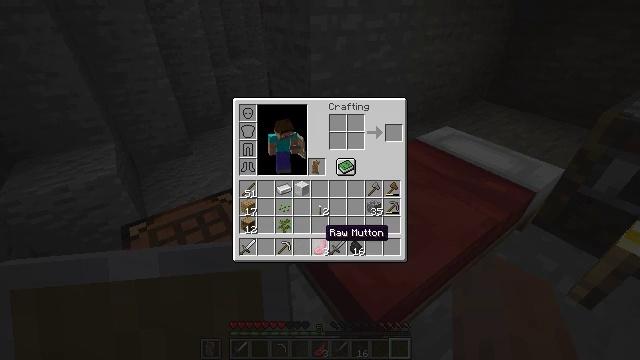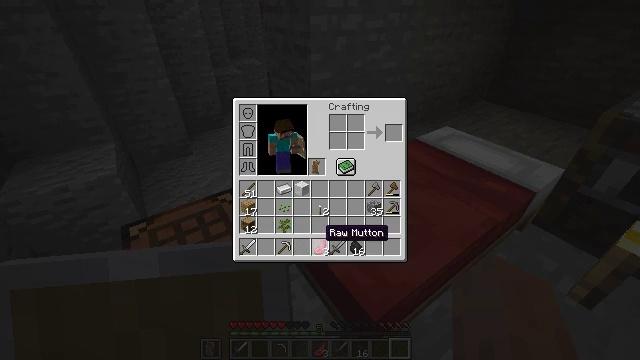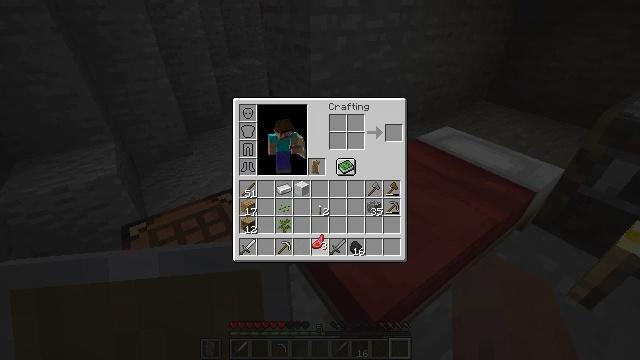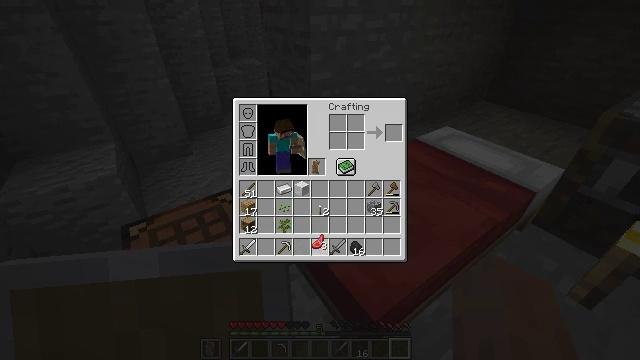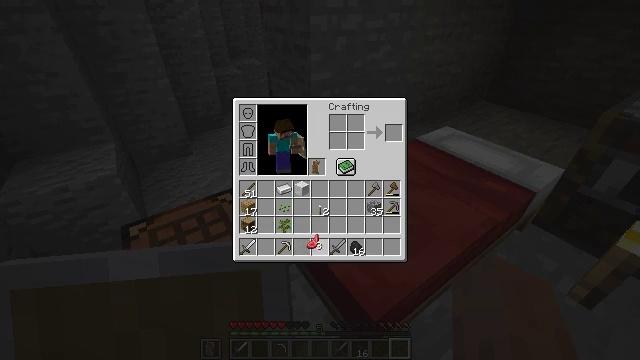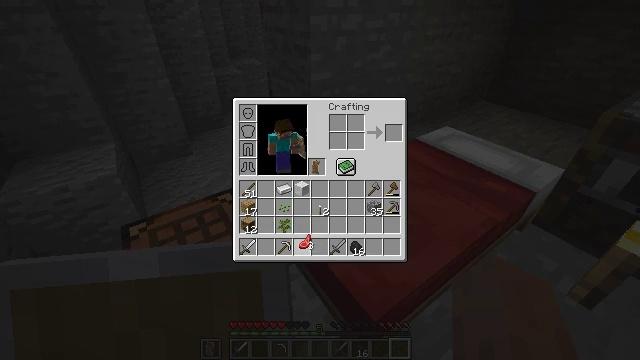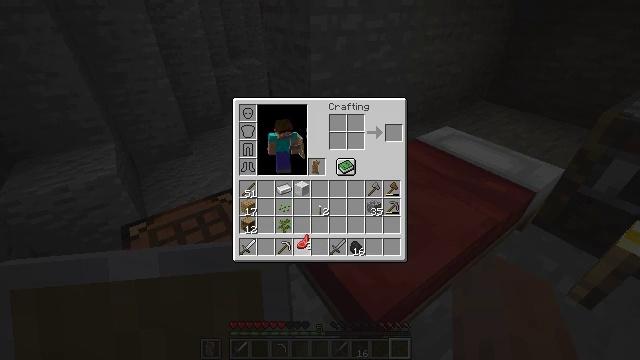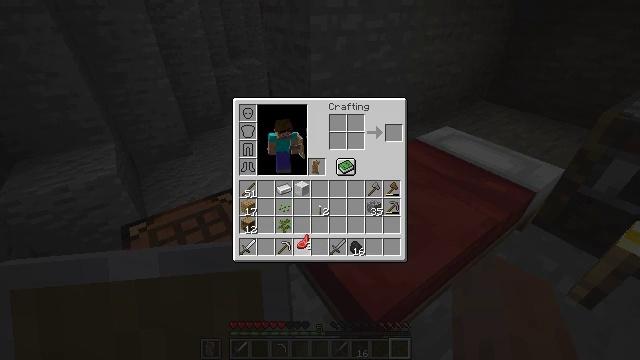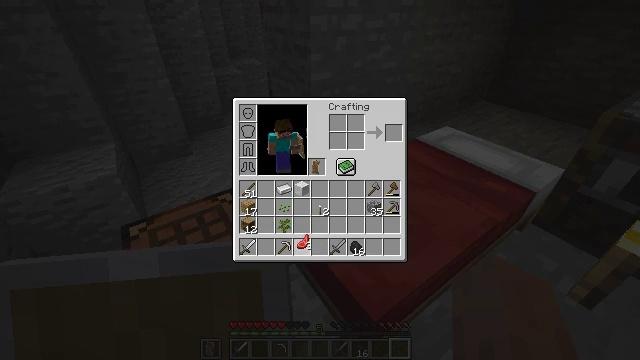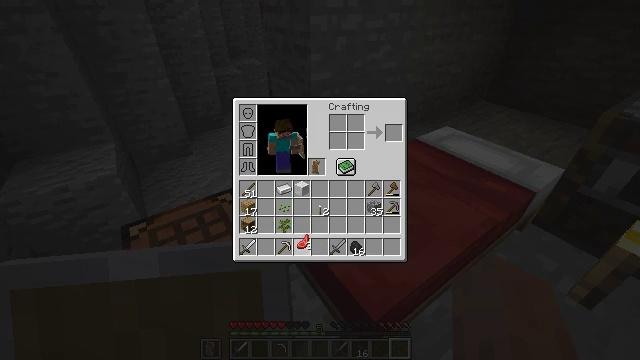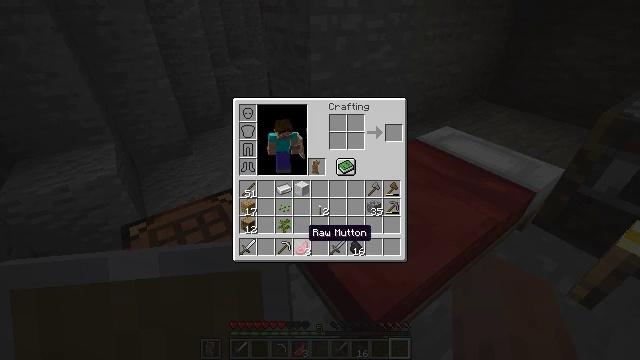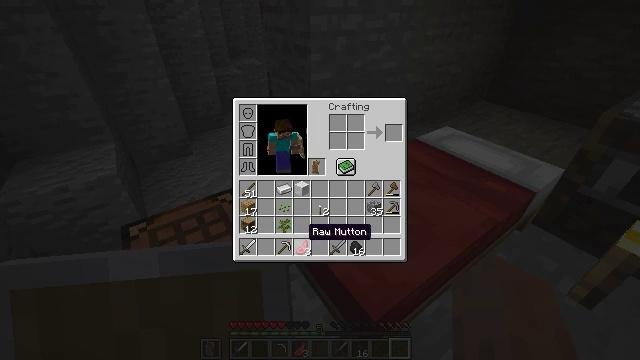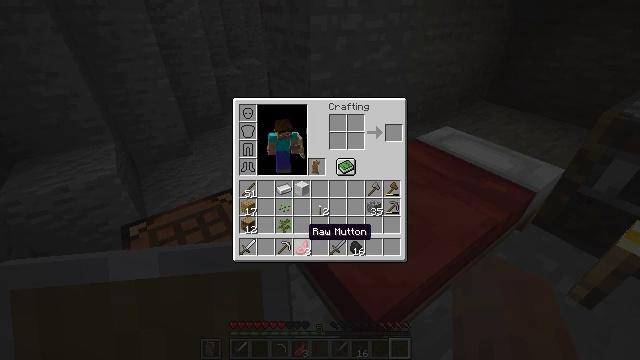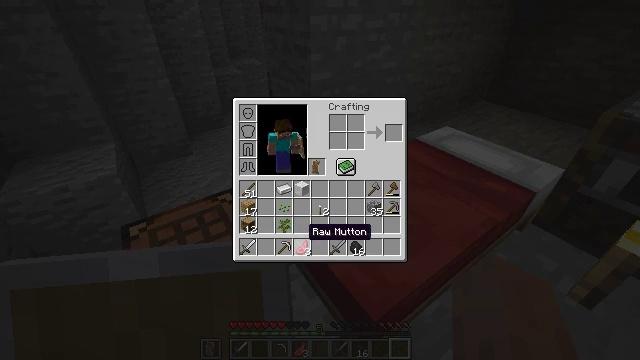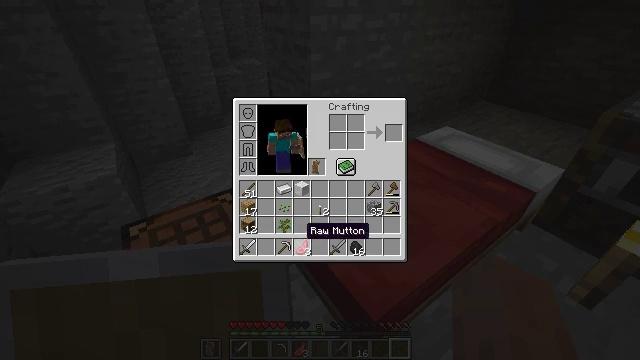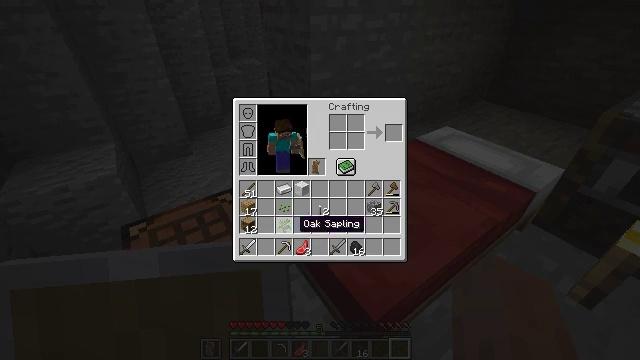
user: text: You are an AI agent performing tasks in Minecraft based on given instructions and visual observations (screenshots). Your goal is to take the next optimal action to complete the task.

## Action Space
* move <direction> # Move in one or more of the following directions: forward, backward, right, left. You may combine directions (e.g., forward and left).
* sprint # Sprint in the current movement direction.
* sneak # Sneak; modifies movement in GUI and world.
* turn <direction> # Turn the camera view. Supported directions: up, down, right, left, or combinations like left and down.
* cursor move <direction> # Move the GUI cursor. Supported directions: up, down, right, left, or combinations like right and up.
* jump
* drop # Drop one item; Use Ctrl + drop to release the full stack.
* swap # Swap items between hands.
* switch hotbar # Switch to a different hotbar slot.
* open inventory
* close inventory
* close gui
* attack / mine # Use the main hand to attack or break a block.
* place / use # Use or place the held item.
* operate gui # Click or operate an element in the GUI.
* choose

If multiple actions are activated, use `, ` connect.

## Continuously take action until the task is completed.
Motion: motion action
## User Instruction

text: Get a cooked porkchop by cooking raw porkchop in a furnace.
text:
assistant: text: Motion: no_op
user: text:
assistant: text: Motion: operate gui
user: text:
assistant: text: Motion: operate gui
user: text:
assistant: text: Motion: operate gui
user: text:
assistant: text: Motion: cursor move left
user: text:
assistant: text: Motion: no_op
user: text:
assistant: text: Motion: no_op
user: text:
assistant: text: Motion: operate gui
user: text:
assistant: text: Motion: operate gui
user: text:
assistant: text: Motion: no_op
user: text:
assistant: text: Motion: no_op
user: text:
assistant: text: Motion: no_op
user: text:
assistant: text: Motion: no_op
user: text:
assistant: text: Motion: no_op
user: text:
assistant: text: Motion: cursor move left and up
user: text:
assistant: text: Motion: cursor move left and up
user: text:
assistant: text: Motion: no_op
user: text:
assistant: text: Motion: operate gui
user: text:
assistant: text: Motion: operate gui
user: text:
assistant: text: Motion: no_op
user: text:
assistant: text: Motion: cursor move up
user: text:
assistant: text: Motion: no_op
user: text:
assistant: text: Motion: no_op
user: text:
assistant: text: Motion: operate gui
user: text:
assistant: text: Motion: operate gui
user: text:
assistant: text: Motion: no_op
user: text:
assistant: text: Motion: no_op
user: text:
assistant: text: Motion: cursor move right
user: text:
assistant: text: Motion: cursor move right
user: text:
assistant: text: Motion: no_op